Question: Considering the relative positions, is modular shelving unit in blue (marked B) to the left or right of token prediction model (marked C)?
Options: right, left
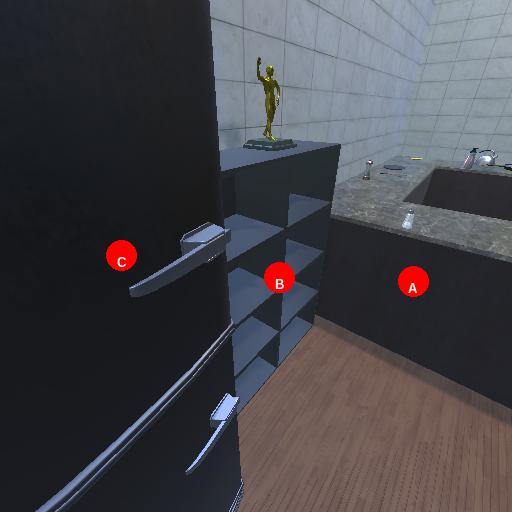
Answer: right